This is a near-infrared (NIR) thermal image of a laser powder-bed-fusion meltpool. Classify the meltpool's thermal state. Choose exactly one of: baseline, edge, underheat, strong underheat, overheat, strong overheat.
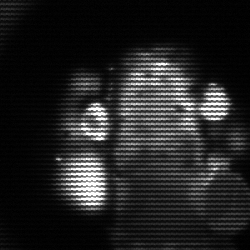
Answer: strong underheat